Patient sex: M
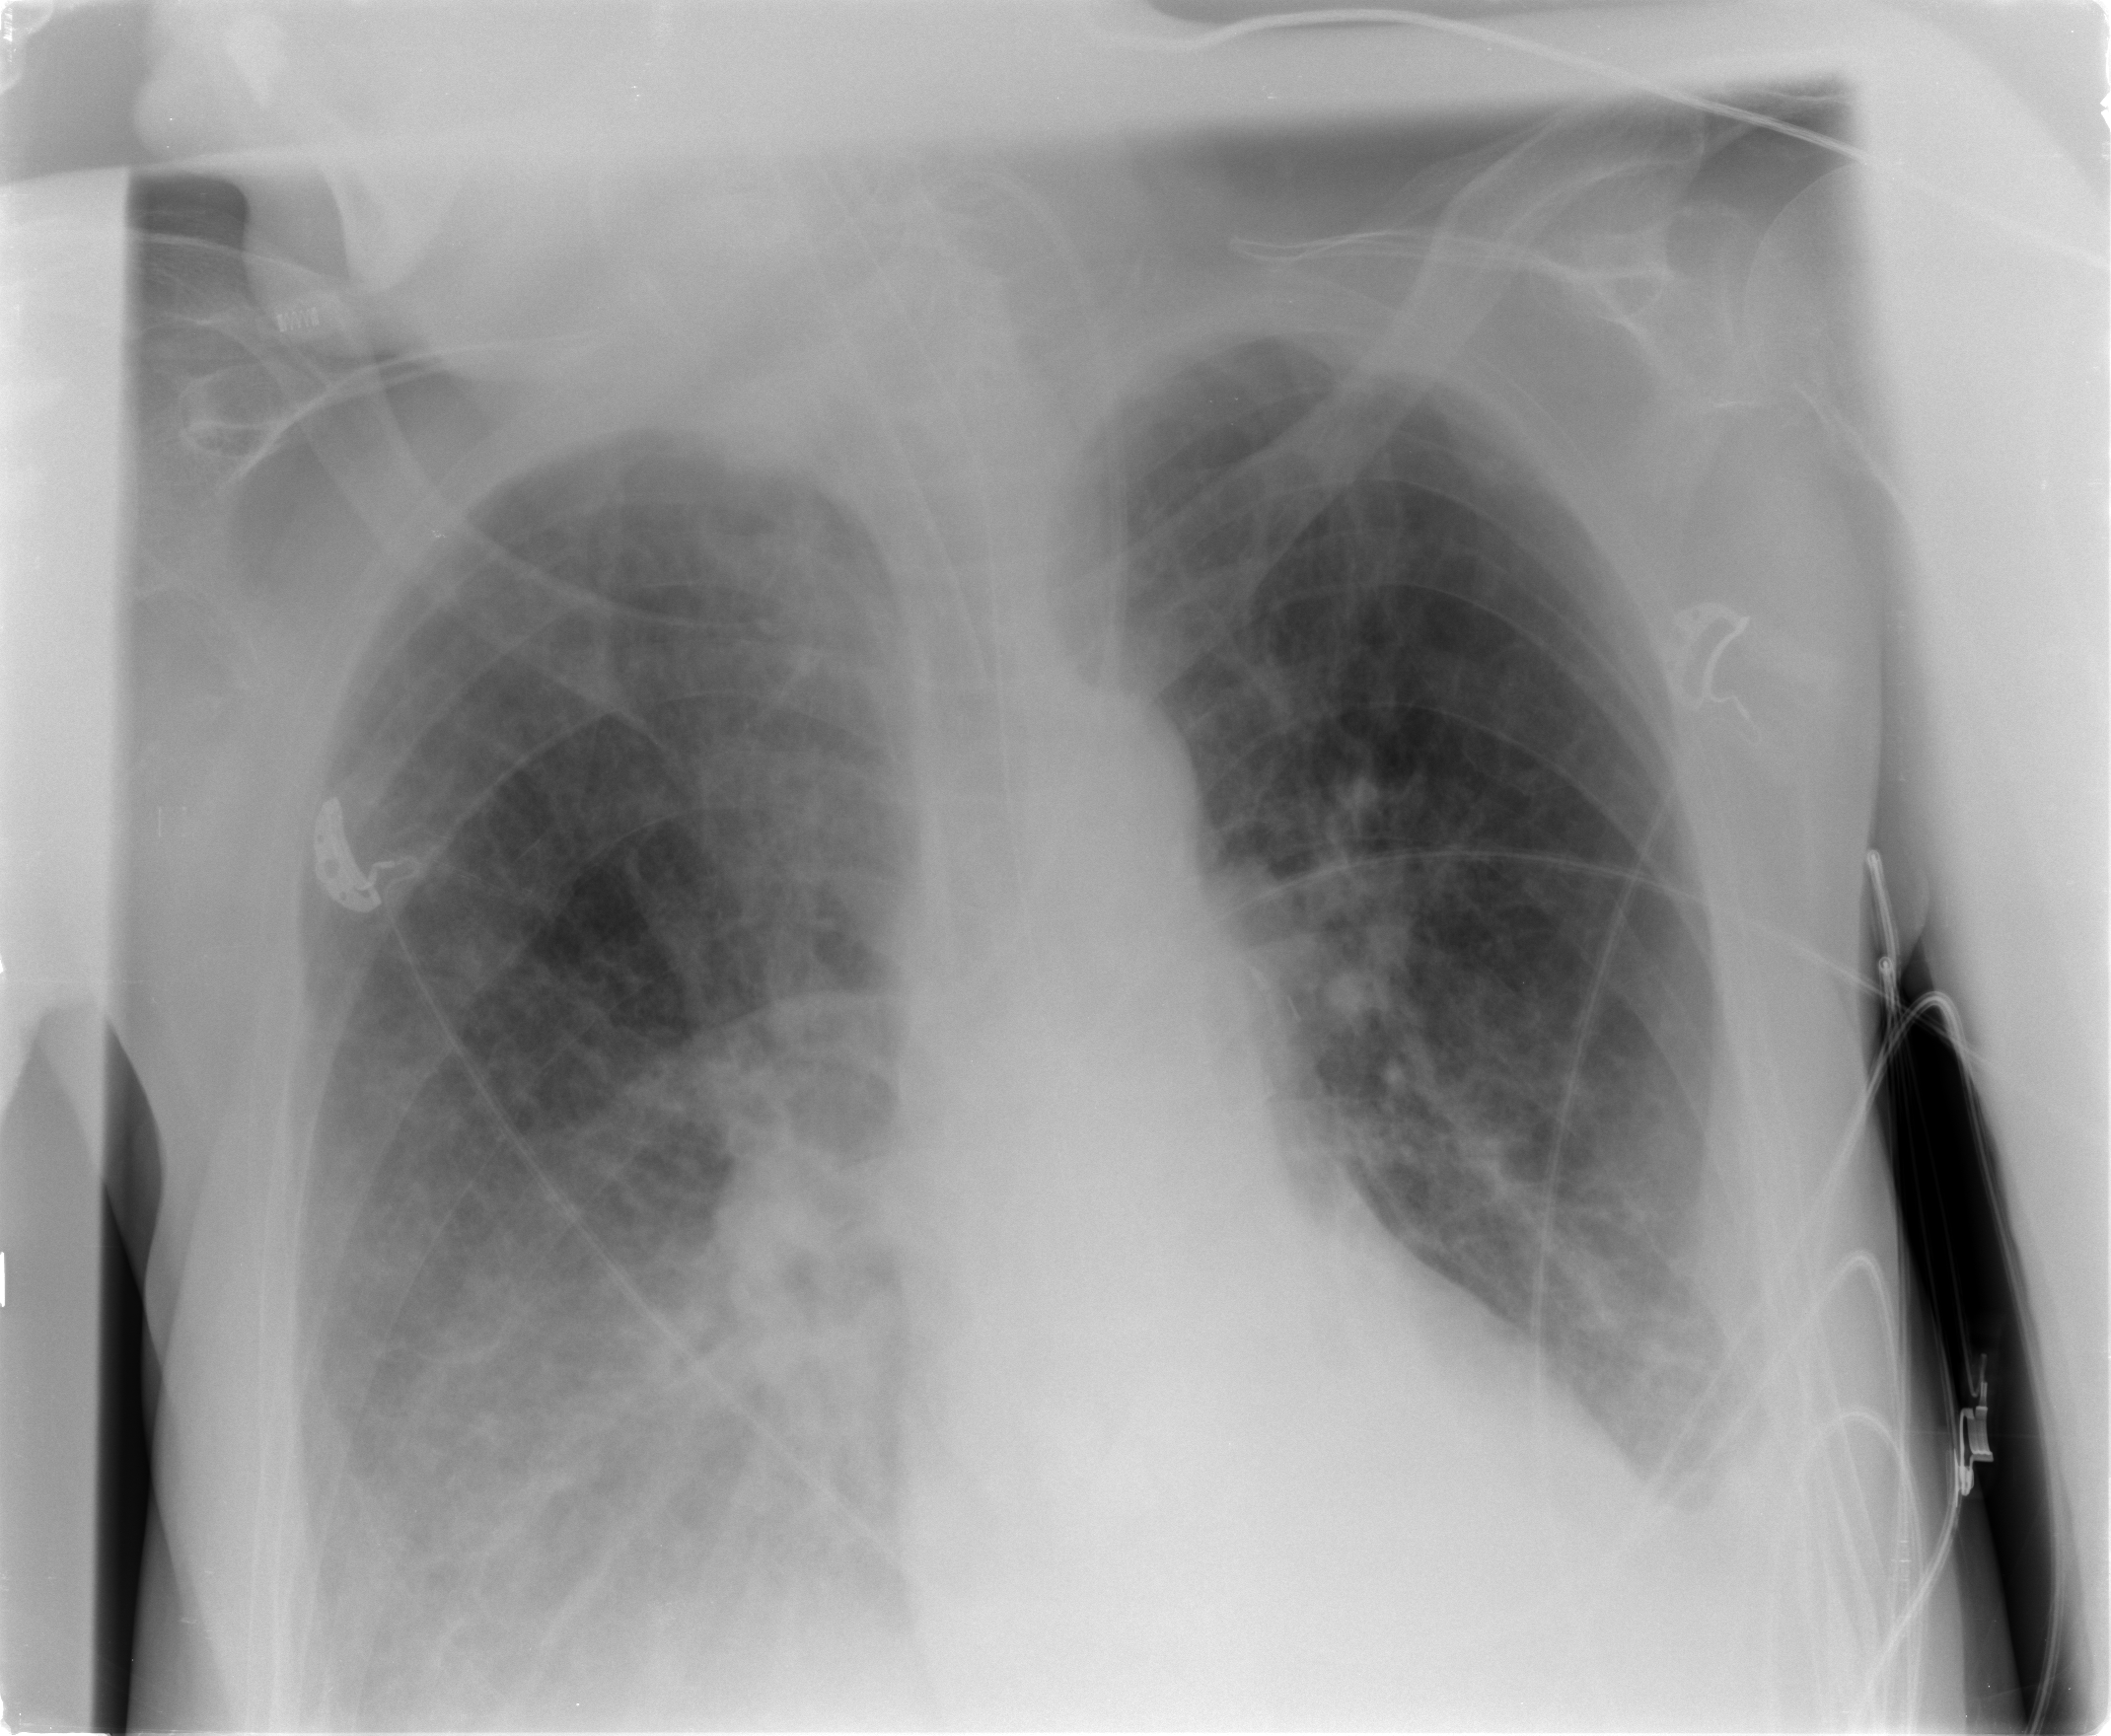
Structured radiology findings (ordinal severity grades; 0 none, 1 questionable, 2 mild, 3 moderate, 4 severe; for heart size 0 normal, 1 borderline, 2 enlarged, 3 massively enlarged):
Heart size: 0
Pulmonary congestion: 3
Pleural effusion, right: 2
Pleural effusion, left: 2
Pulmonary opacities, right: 3
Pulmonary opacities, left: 2
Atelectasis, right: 2
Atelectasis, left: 2